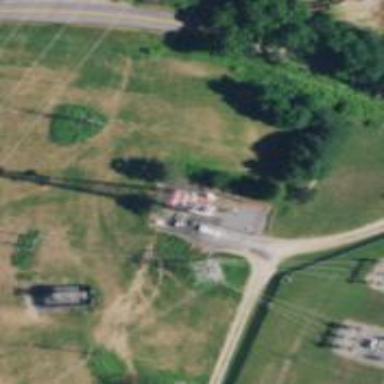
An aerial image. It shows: Communication mast tower.